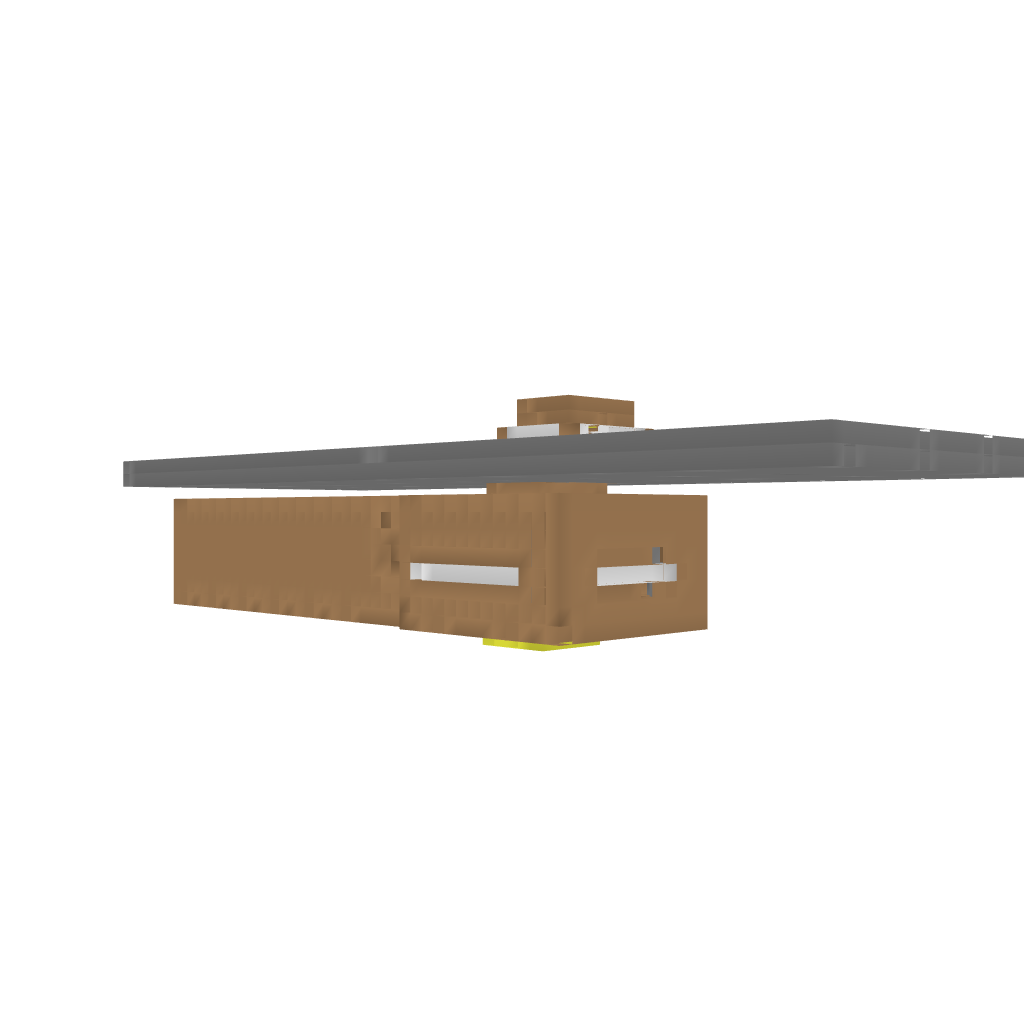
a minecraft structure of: Awesome and Epic Storage Base bad low quality